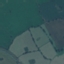
Land use / land cover: Pasture